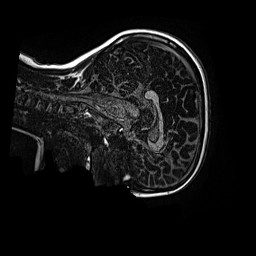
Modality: MP2RAGE
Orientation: sagittal
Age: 11
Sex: female
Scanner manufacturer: siemens
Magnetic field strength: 3 T
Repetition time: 4 s
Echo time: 0.00299 s